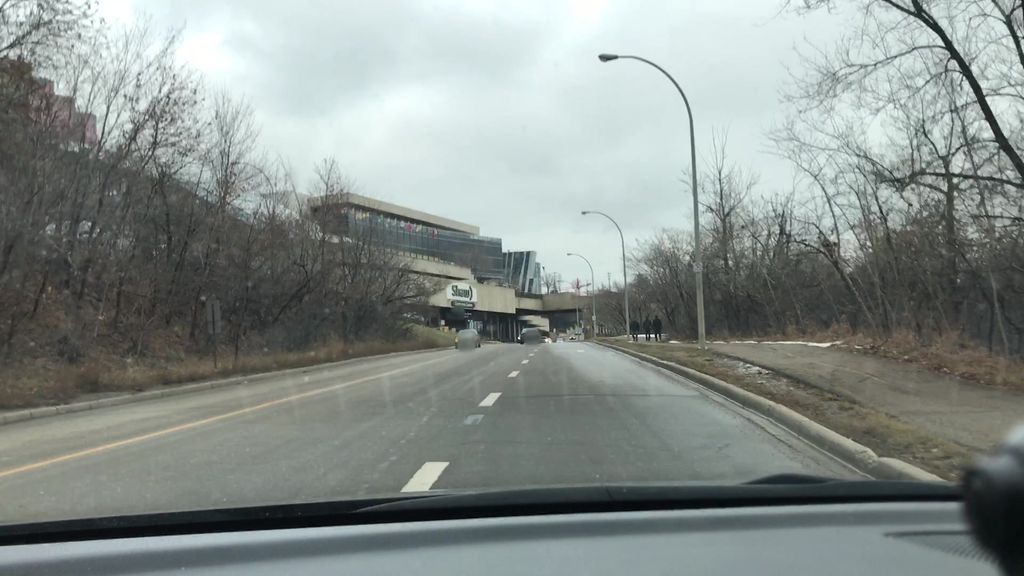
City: edmonton